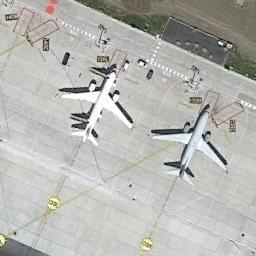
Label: airplane